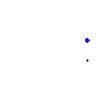
Particle: kaon